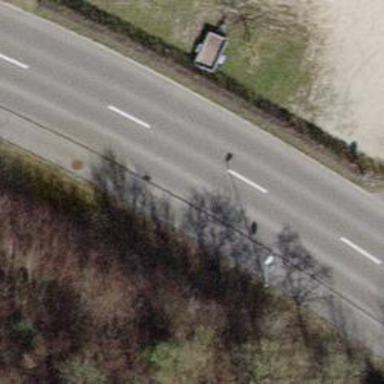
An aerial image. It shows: Asphalt sidewalk along the footway.